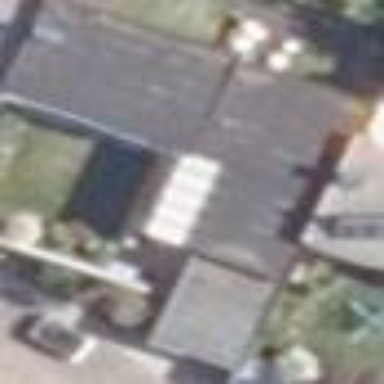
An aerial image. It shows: House with flat roof.